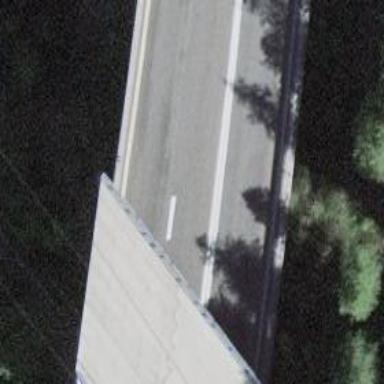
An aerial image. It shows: Primary road with asphalt surface.